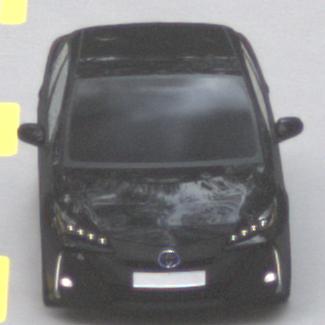
Make: Toyota
Model: Prius 1.8 Plug-In Hybrid
Detailed model: Prius (XW5) Plug-In
Model produced from: 2019/07
Model produced until: 2020/07
Doors: 5
Color: black
Road condition: dry road
Daytime: sunrise or sunset
Contrast: medium contrast